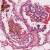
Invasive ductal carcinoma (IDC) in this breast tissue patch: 0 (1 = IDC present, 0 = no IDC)